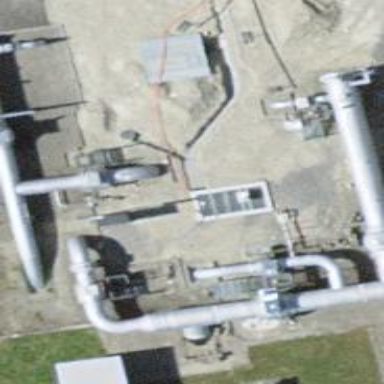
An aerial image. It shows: Pipeline structure is shown.